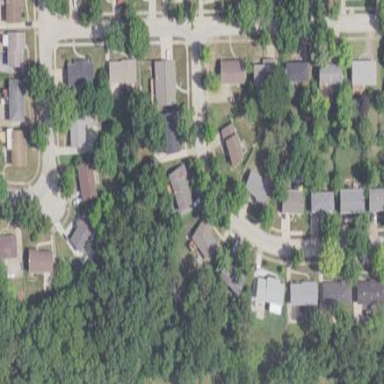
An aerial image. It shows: Residential area consisting of single-family homes.